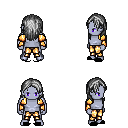
a pixel art fantasy rpg character, male body template, dark elf, purple skin, gold arm armor, gold greaves, gray long hairstyle, black slippers, four views (front, back, left, right), 2x2 character sprite sheet, small pixel art, hard edges, no anti-aliasing